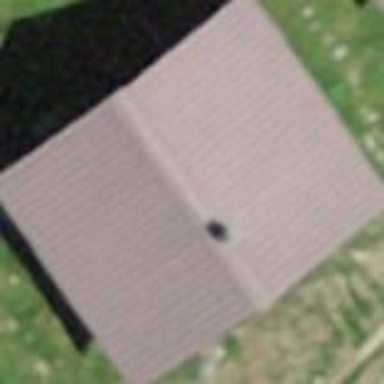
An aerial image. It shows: Building with gabled roof oriented across its structure.